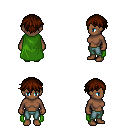
a pixel art fantasy rpg character, female body template, human, dark skin, green cape, teal pants, brown short bangs hairstyle, four views (front, back, left, right), 2x2 character sprite sheet, small pixel art, hard edges, no anti-aliasing